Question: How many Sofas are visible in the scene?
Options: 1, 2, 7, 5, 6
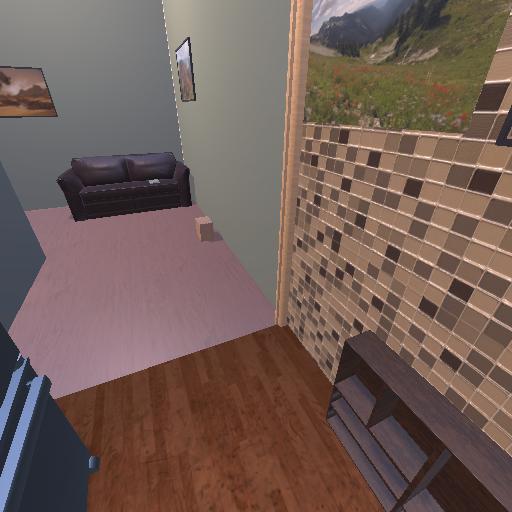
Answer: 1